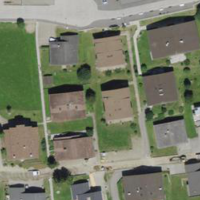
EUNIS habitat code: 54
Species observed at this site:
Eryngium alpinum